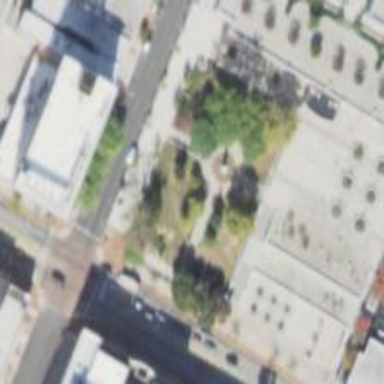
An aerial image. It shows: Memorial site with historic significance.